Question: In my app i integrated Google map sdk for iOS. iwant to show marker with sequence number on it.like
The number of marker will be decided at run time so i can not simply put an mage for each marker, somehow i have to create it programmatically. I'v an image without sequence on it. my idea is to create an image using that image and write number on it while creating it. But don't know how.
Any help would be appreciated.
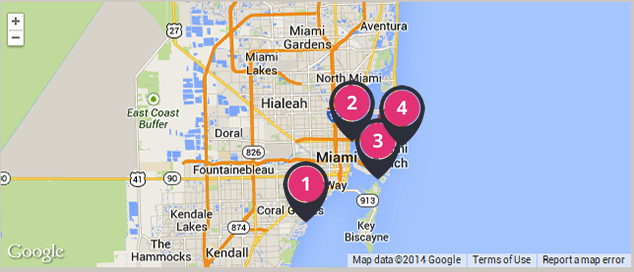
Answer: Thanks to @knshn for giving me the link in comment. here is my solution
'''
-(UIImage *)getImage :(UIImage *)icon stop:(NSString *)stopNumber color:(UIColor *)color
{
// create label
UILabel *label = [[UILabel alloc] initWithFrame:CGRectMake(0, 0, icon.size.width,icon.size.height)];
[label setText:stopNumber];
[label setTextColor:color];
[label setFont:[UIFont boldSystemFontOfSize:11]];
label.textAlignment = NSTextAlignmentCenter;
// use UIGraphicsBeginImageContext() to draw them on top of each other
//start drawing
UIGraphicsBeginImageContext(icon.size);
//draw image
[icon drawInRect:CGRectMake(0, 0, icon.size.width, icon.size.height)];
//draw label
[label drawTextInRect:CGRectMake((icon.size.width - label.frame.size.width)/2, -5, label.frame.size.width, label.frame.size.height)];
//get the final image
UIImage *resultImage = UIGraphicsGetImageFromCurrentImageContext();
UIGraphicsEndImageContext();
return resultImage;
}
'''
'''
func getImage(_ icon: UIImage?, stop stopNumber: String?, color: UIColor?) -> UIImage? {
// create label
let label = UILabel(frame: CGRect(x: 0, y: 0, width: icon?.size.width ?? 0.0, height: icon?.size.height ?? 0.0))
label.text = stopNumber
label.textColor = color
label.font = FontFamily.Metropolis.semiBold.font(size: 15)
label.textAlignment = .center
//start drawing
UIGraphicsBeginImageContext(icon?.size ?? CGSize.zero)
//draw image
icon?.draw(in: CGRect(x: 0, y: 0, width: icon?.size.width ?? 0.0, height: icon?.size.height ?? 0.0))
//draw label
label.drawText(in: CGRect(x: ((icon?.size.width ?? 0.0) - label.frame.size.width) / 2, y: -3, width: label.frame.size.width, height: label.frame.size.height))
//get the final image
let resultImage = UIGraphicsGetImageFromCurrentImageContext()
UIGraphicsEndImageContext()
return resultImage
}
'''